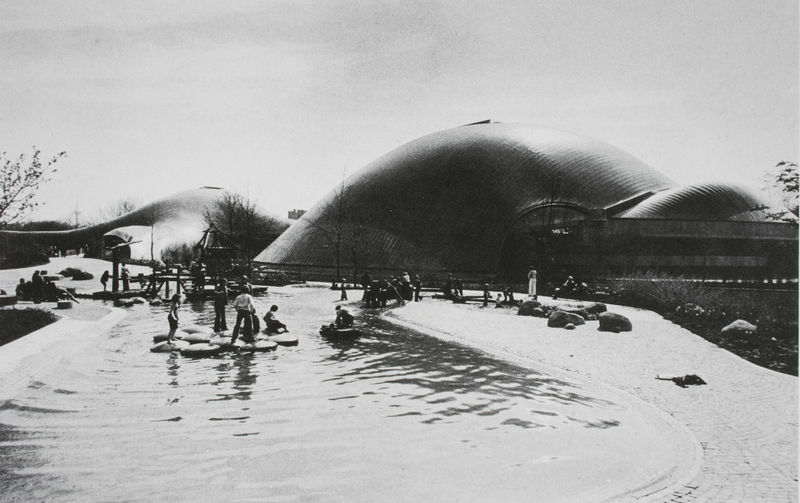
Titel: Ansicht der Halle mit Teichanlage
Künstler: Frei Otto
Standort: Mannheim
Institution: Multihalle
Schlagwörter: see, boote, fotografie